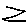
Label: zigzag